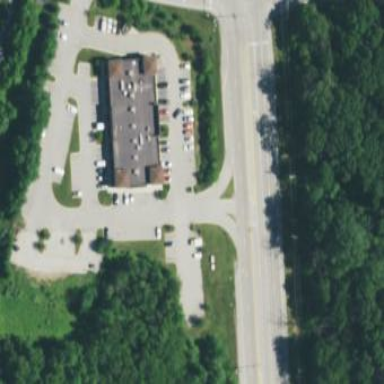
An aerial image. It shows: Retail area.